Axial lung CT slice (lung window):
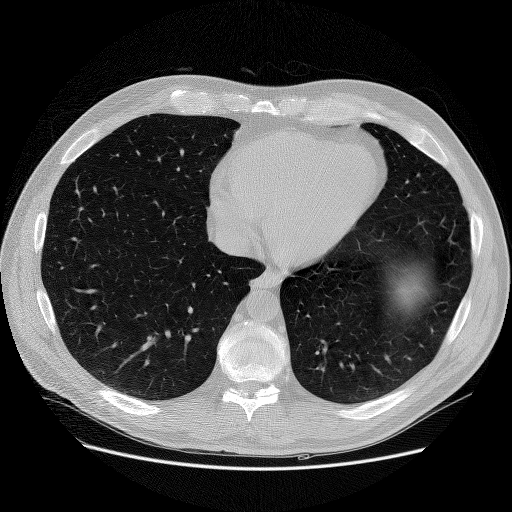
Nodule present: no